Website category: university
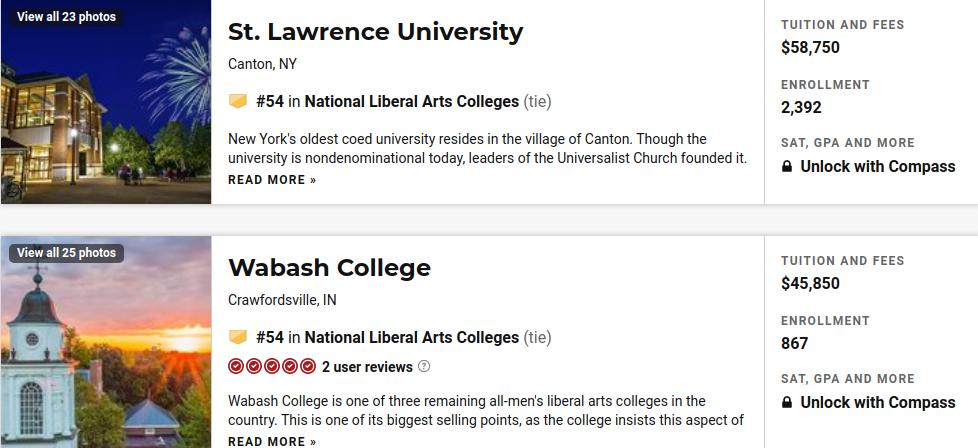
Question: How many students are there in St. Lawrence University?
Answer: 2,392

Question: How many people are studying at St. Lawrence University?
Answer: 2,392

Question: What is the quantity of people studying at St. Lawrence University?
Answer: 2,392

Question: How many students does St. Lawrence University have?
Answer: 2,392

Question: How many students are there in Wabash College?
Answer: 867

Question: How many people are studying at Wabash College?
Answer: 867

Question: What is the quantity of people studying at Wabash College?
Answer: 867

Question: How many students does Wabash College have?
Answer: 867

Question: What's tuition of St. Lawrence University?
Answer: $58,750

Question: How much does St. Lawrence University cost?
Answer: $58,750

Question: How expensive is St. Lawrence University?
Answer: $58,750

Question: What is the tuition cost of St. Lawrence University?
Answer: $58,750

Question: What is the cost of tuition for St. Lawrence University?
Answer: $58,750

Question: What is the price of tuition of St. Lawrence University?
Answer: $58,750

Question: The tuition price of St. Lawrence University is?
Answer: $58,750

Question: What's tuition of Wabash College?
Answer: $45,850

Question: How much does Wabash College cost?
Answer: $45,850

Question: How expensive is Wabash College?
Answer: $45,850

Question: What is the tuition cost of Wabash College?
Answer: $45,850

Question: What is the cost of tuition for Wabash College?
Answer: $45,850

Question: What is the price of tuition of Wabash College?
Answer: $45,850

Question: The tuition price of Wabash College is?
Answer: $45,850

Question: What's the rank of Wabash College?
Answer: #54

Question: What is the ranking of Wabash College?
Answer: #54

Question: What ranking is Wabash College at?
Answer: #54

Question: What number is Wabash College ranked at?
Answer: #54

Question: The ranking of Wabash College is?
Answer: #54

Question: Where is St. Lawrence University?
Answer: Canton, NY

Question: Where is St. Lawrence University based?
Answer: Canton, NY

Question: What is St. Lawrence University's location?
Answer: Canton, NY

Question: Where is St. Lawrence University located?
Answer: Canton, NY

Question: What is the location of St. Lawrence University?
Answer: Canton, NY

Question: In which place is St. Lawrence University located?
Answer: Canton, NY

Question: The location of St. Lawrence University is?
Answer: Canton, NY

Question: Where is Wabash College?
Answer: Crawfordsville, IN

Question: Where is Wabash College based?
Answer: Crawfordsville, IN

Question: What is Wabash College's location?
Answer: Crawfordsville, IN

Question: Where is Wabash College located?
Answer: Crawfordsville, IN

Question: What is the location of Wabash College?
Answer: Crawfordsville, IN

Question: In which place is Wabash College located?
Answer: Crawfordsville, IN

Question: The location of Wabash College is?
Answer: Crawfordsville, IN

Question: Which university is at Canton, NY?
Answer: St. Lawrence University

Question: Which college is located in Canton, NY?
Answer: St. Lawrence University

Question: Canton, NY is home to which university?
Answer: St. Lawrence University

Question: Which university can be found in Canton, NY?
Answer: St. Lawrence University

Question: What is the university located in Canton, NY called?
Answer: St. Lawrence University

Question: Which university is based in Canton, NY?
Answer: St. Lawrence University

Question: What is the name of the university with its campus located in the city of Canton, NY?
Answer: St. Lawrence University

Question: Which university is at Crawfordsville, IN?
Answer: Wabash College

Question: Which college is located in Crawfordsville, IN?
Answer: Wabash College

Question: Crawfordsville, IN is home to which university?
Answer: Wabash College

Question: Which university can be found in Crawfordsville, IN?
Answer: Wabash College

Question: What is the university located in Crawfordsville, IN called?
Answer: Wabash College

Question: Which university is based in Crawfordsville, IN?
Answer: Wabash College

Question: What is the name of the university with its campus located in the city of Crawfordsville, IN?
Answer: Wabash College